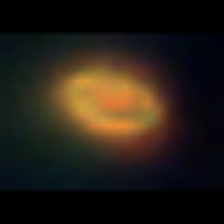
Taxon: Unknown_phyto
Group: Unknown